Interaction volume radius: 5 \u00c5
Interaction volume height: 30 \u00c5
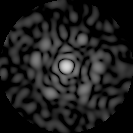
Disorder parameter: 0.7772